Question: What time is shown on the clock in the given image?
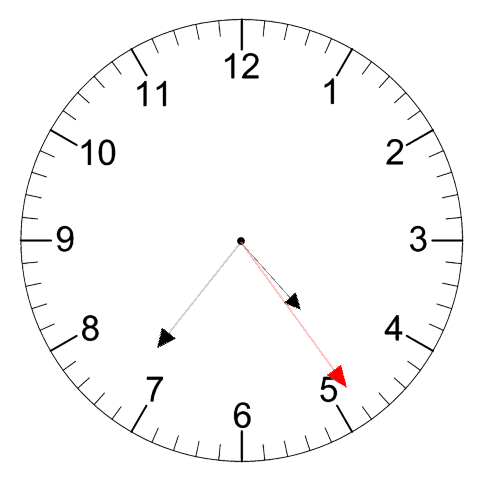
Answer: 04:36:24